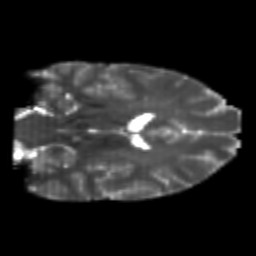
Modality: T2w
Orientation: coronal
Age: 24
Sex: female
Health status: healthy
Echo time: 0.074 s